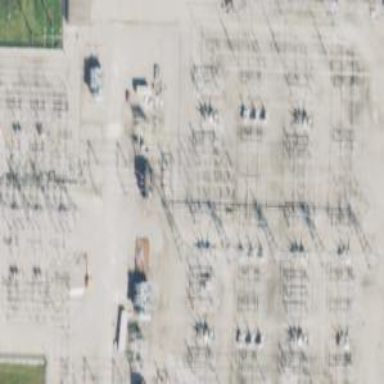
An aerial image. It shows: Switch for power supply.